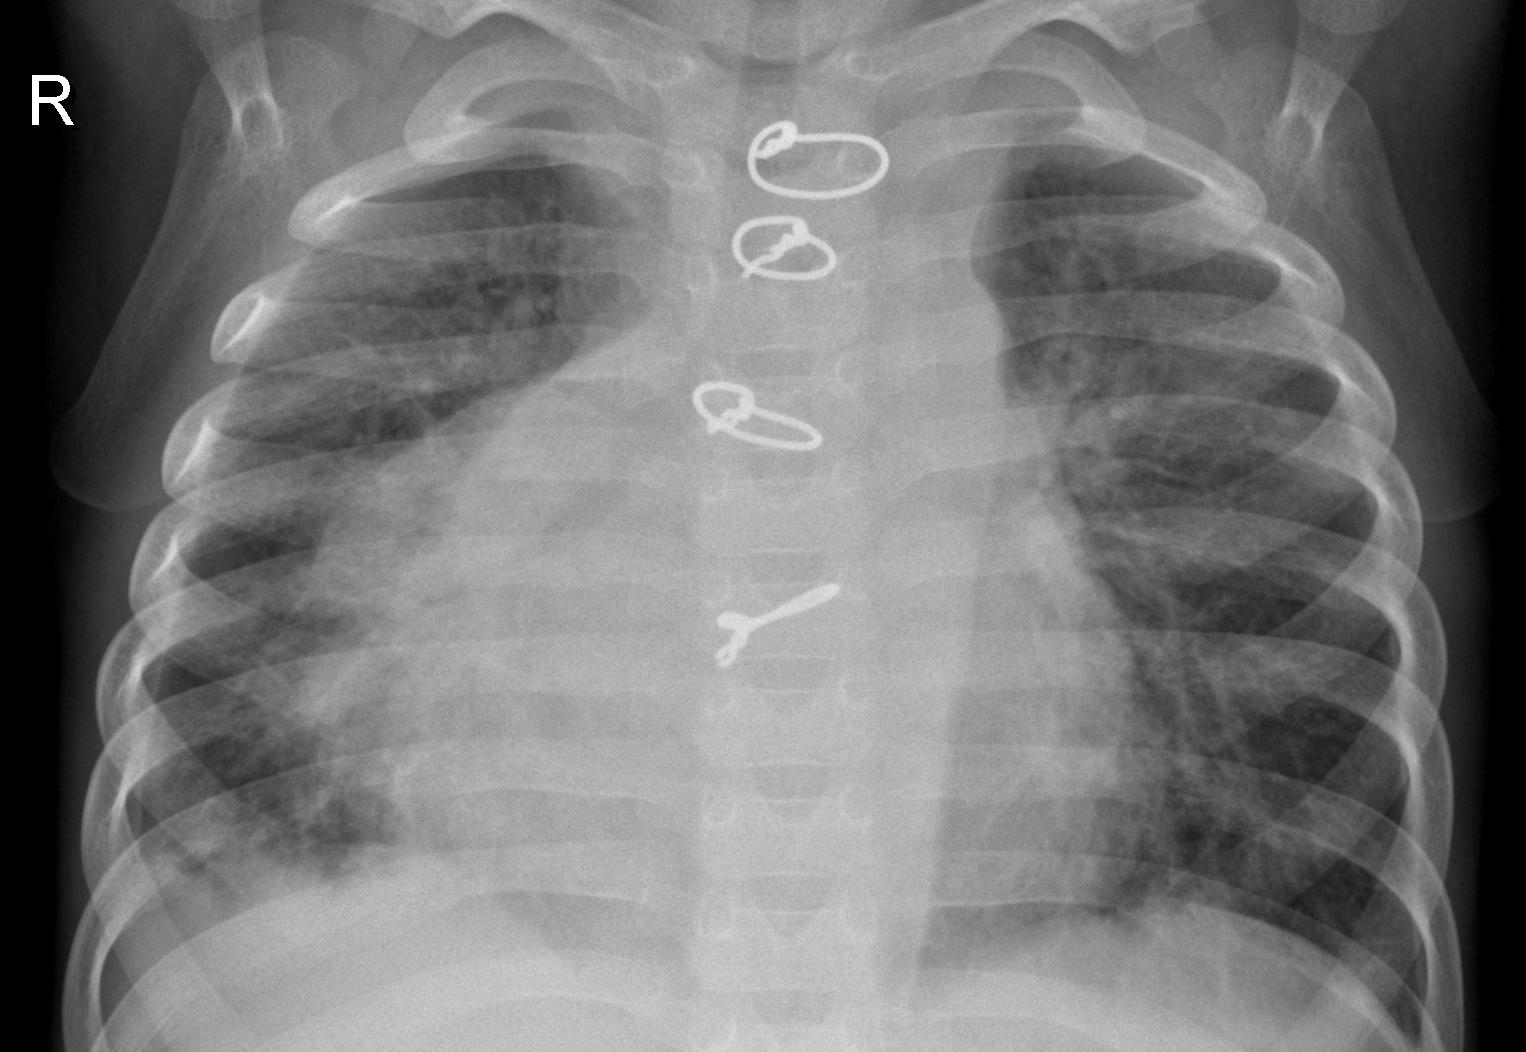
Diagnosis: PNEUMONIA